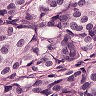
Metastatic tissue present: yes